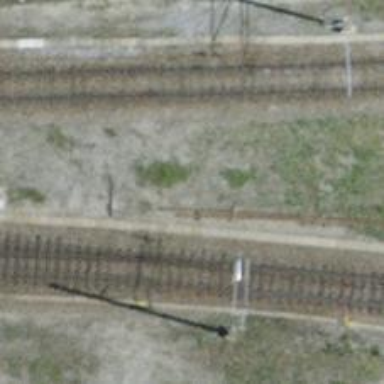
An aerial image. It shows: Narrow-gauge railway tunnel with electrified tracks and single railway track.